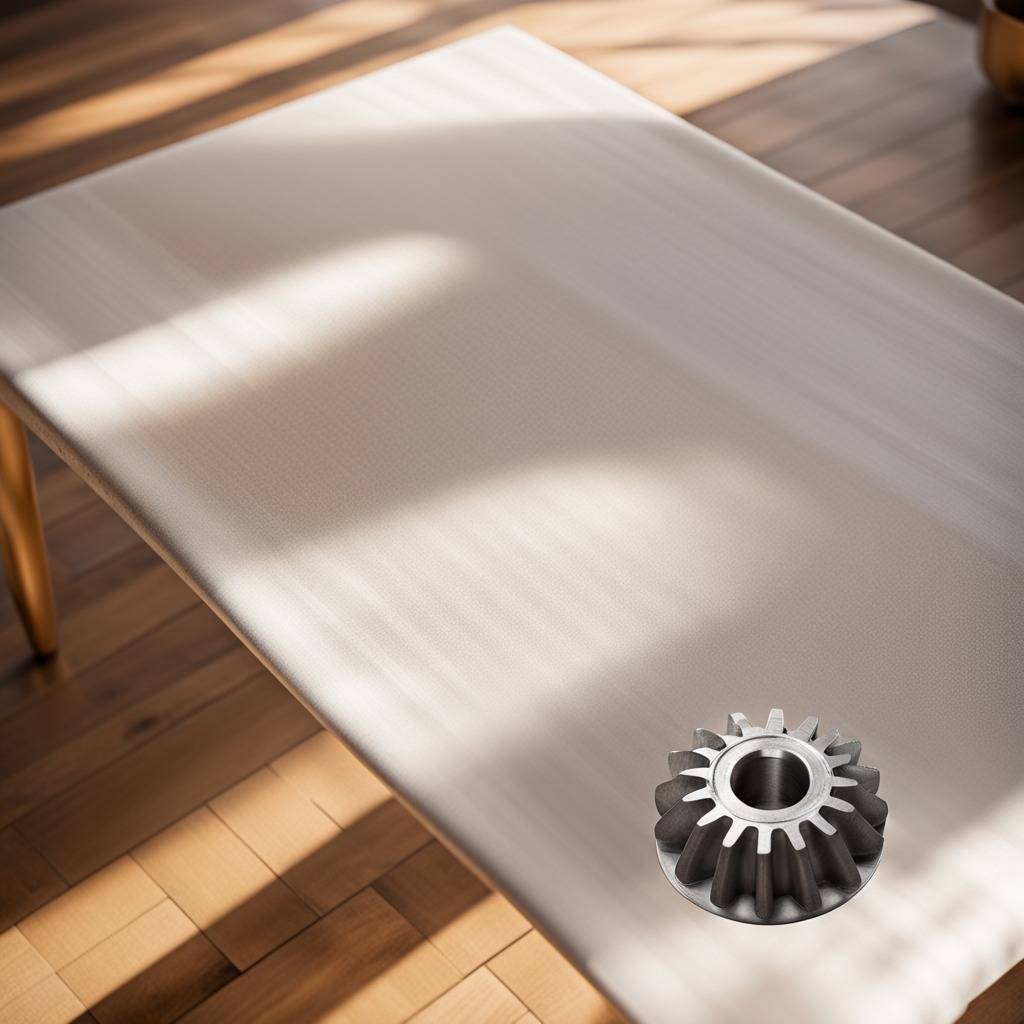
A steel gear with teeth is lying on a wooden table in an outdoor workshop during daytime bright natural light soft shadows worn but beneath the cloth.